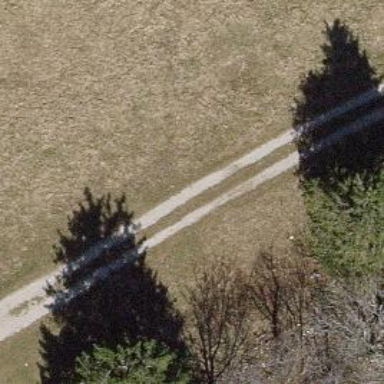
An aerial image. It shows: Well-maintained track road with grade 1 tracktype.